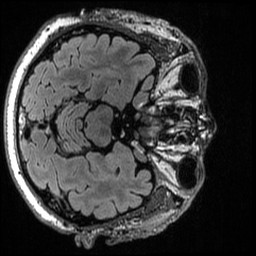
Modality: T2w
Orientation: axial
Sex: male
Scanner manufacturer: ge
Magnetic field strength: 3 T
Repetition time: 6 s
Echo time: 0.1287 s